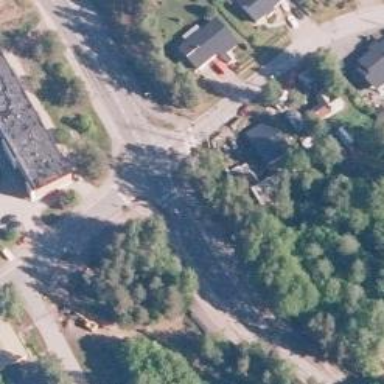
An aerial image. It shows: Uncontrolled road crossing.